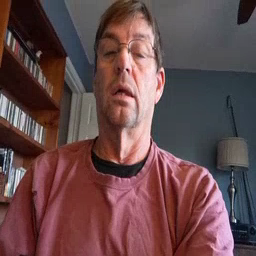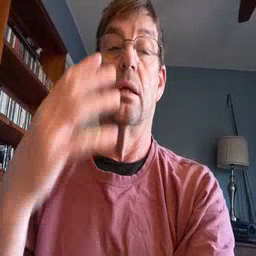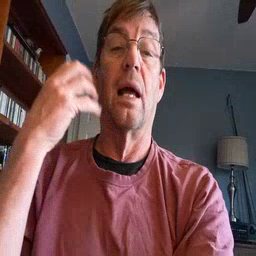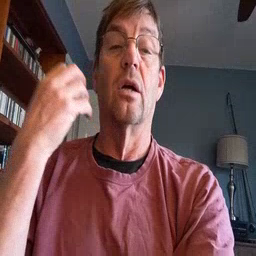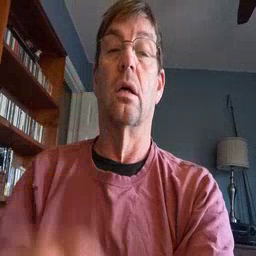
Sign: tiger